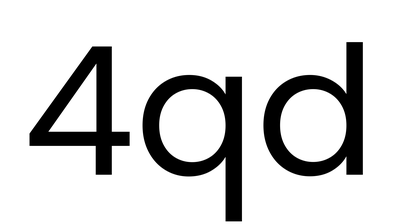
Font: Poppins-Regular